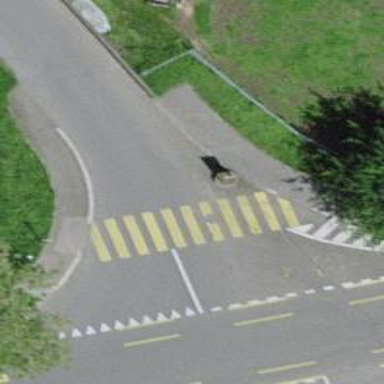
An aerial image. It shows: Marked road crossing.